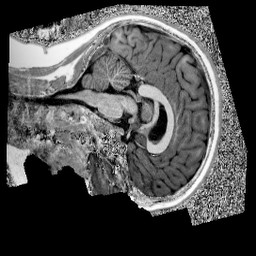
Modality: UNIT1
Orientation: sagittal
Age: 10
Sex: male
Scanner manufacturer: siemens
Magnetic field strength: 3 T
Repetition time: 4 s
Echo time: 0.00303 s